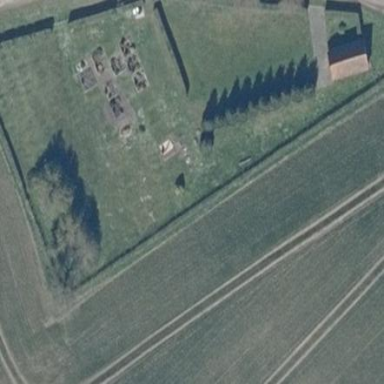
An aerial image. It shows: Cemetery.